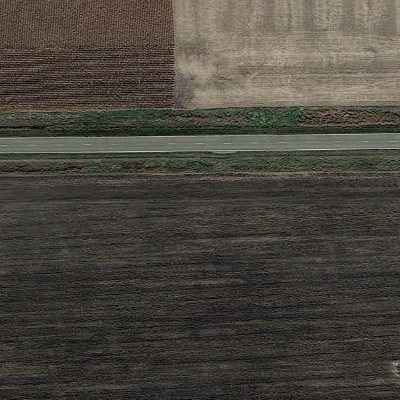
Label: Field